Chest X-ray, PA view. Patient: 68 years old, sex F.
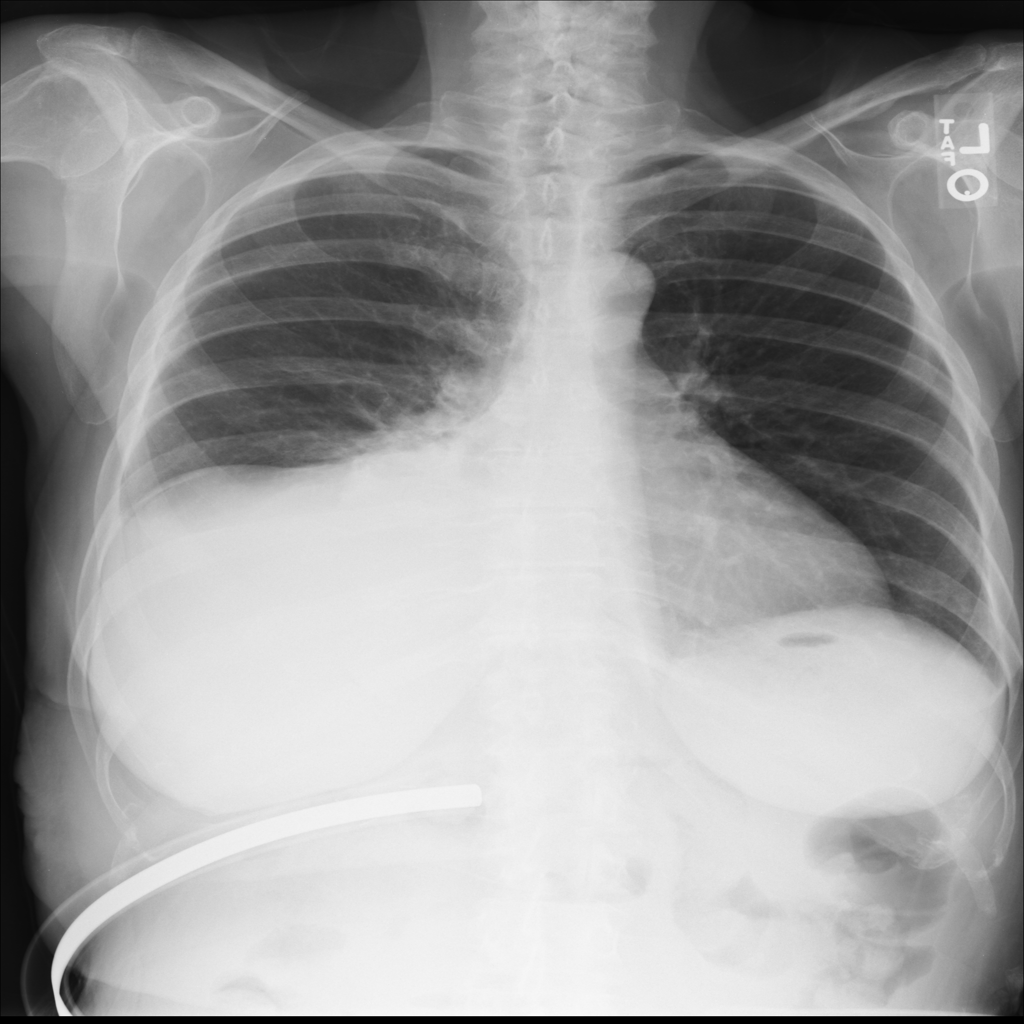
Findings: Effusion